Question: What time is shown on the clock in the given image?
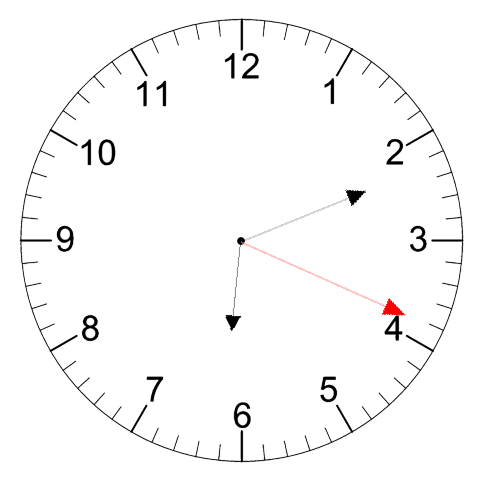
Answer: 06:11:19